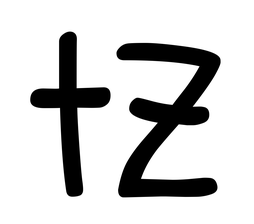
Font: PatrickHand-Regular